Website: lowes
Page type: billing-address
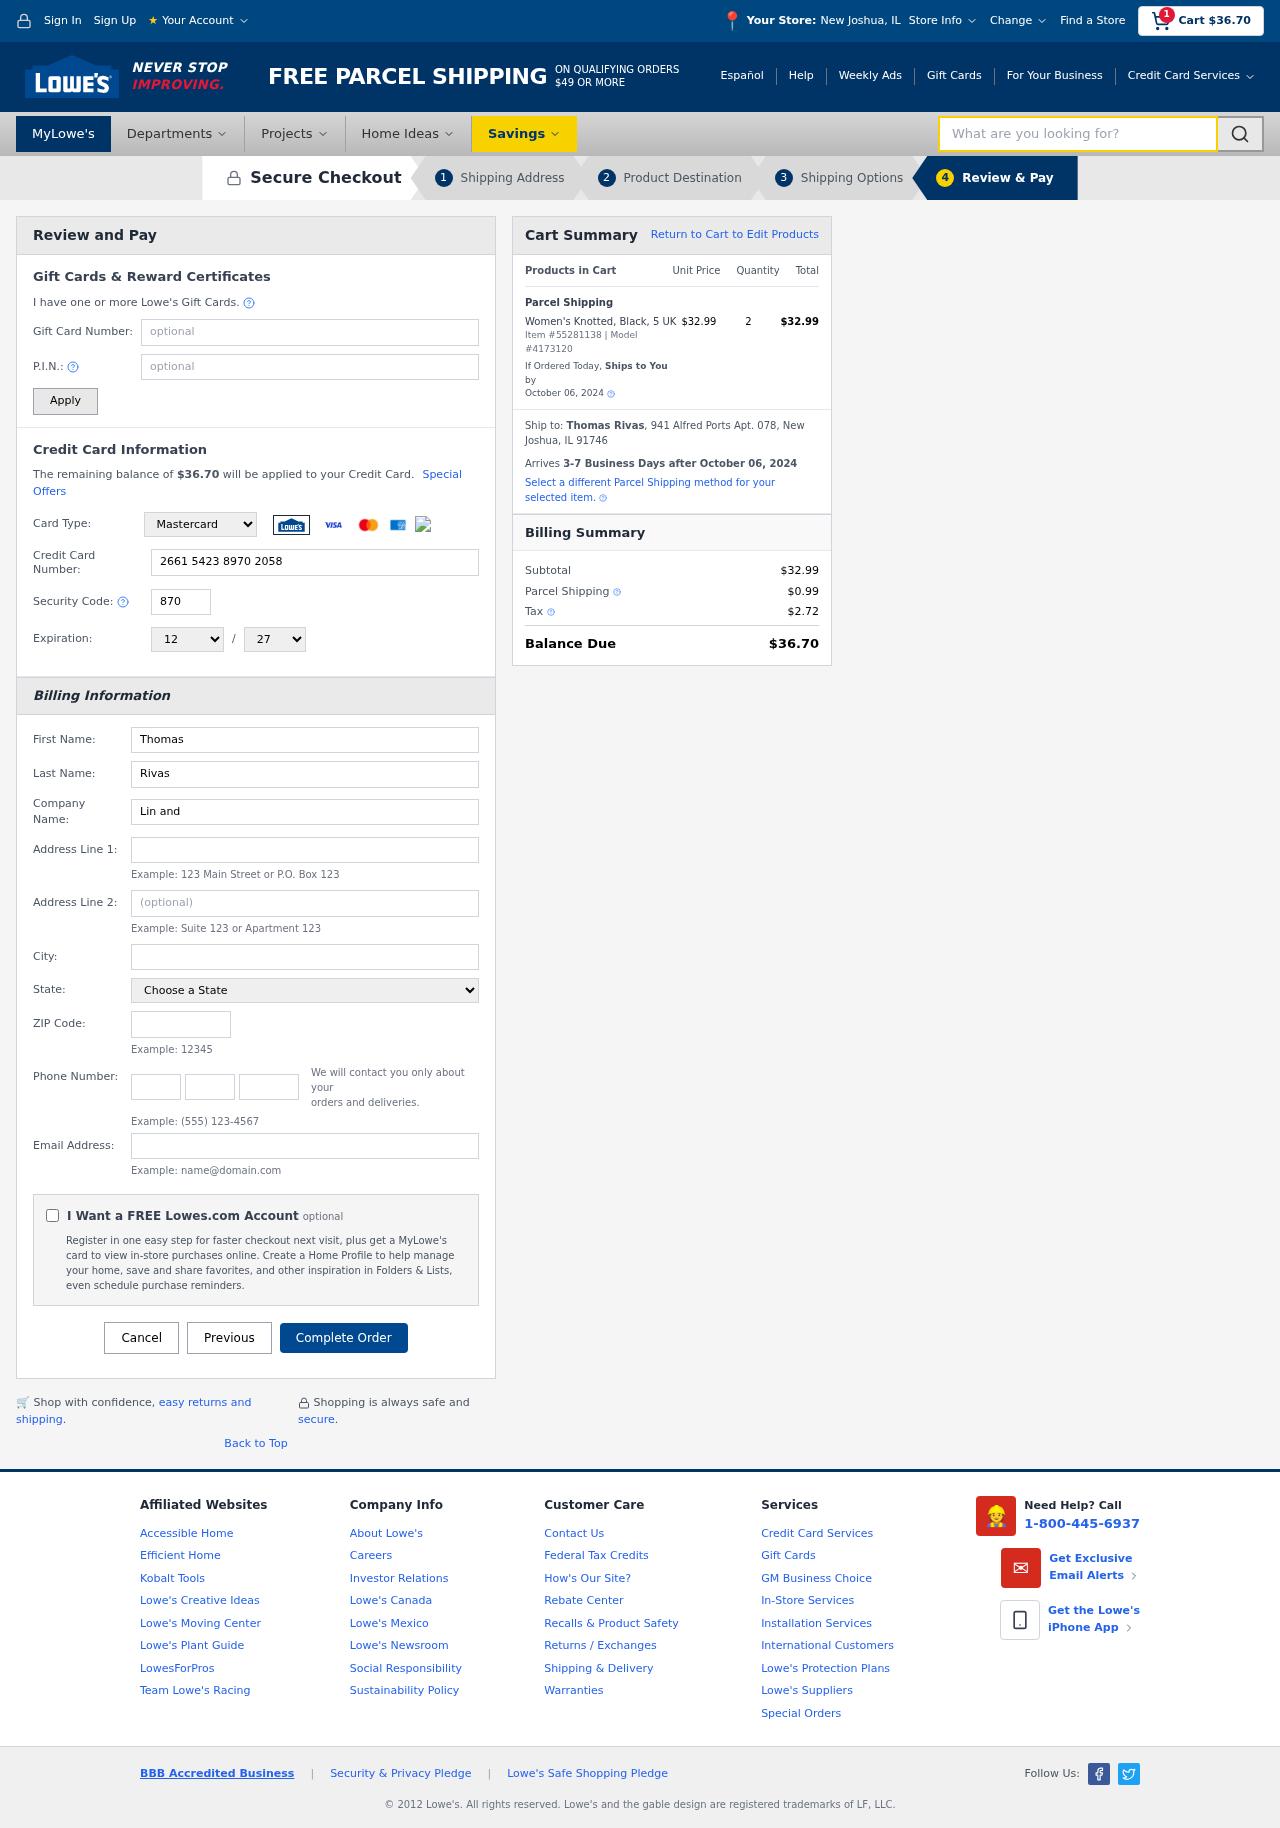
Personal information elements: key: PII_CARD_CVV
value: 870
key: PII_CARD_EXPIRY_MONTH
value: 12
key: PII_CARD_EXPIRY_YEAR
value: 27
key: PII_CARD_NUMBER
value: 2661 5423 8970 2058
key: PII_CARD_TYPE
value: Mastercard
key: PII_CITY
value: New Joshua
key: PII_CITY_STATE
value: New Joshua, IL
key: PII_COMPANY
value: Lin and Sons
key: PII_EMAIL
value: trivas@yahoo.com
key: PII_FIRSTNAME
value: Thomas
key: PII_FULLNAME
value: Thomas Rivas
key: PII_LASTNAME
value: Rivas
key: PII_PHONE_AREA
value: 762
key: PII_PHONE_PREFIX
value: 610
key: PII_PHONE_SUFFIX
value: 8288
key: PII_POSTCODE
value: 91746
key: PII_STATE
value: Illinois
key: PII_STREET
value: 941 Alfred Ports Apt. 078
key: PII_STREET2
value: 67743 John Plain Apt. 610
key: PII_CITY_STATE_ZIP
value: New Joshua, IL 91746
Product elements: key: PRODUCT1_NAME
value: Women's Knotted, Black, 5 UK
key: PRODUCT1_PRICE
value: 32.99
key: PRODUCT1_QUANTITY
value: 2
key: PRODUCT_ITEM_NUMBER
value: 55281138
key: PRODUCT_MODEL_NUMBER
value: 4173120
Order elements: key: ORDER_SUBTOTAL
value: $36.70
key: ORDER_TOTAL
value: $36.70
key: ORDER_SHIPPING_DATE
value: October 06, 2024
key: ORDER_SUBTOTAL
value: $32.99
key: ORDER_DELIVERY_DATE
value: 3-7 Business Days after October 06, 2024
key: ORDER_SHIPPING_DATE2
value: October 06, 2024
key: ORDER_SUBTOTAL2
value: $32.99
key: ORDER_SHIPPING_COST
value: $0.99
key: ORDER_TAX
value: $2.72
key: ORDER_TOTAL2
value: $36.70
Search elements: key: HEADER_SEARCH
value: What are you looking for?